Question: I have a problem with active admin when I try to add a new user the
I have in roles table admin and instructor
but how to make to display them
this my user.rb file in admin directory
'''
ActiveAdmin.register User do
form do |f|
f.inputs "new user" do
f.inputs :f_name
f.inputs :l_name
f.inputs :age
f.inputs :job_title
f.inputs :slug
f.inputs :birthdate
f.inputs :country
f.inputs :role
f.semantic_fields_for :images do |fi|
fi.input :photo, :as => :file
end
end
f.button :submit
end
end
'''
Can anyone help me ?
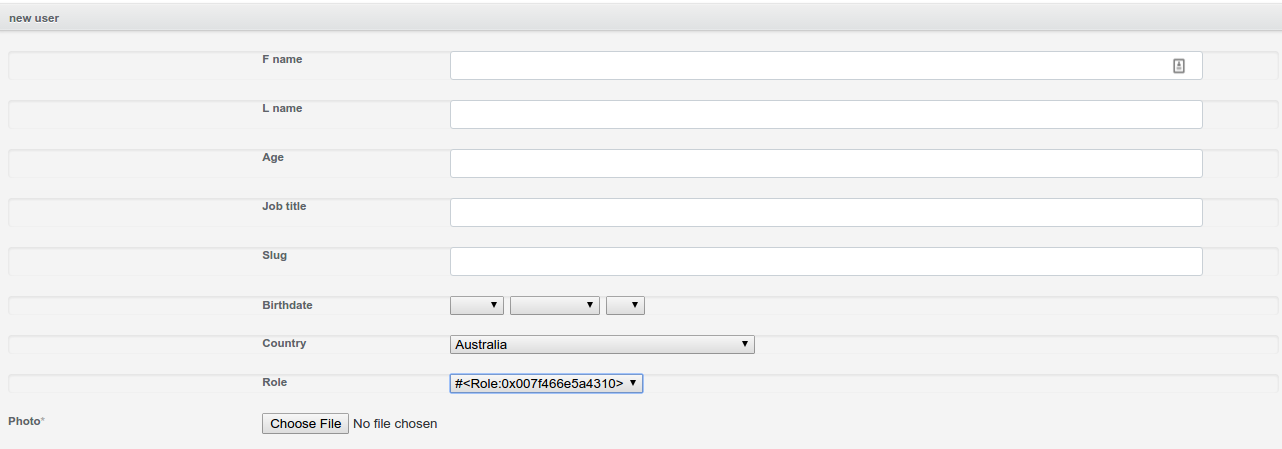
Answer: thanks it worked when i put this function in my role model
def to_s
key
end
and put this
f.inputs :role, :collection => Role.all.map{ |role| [role.key, role.id]}
in user.rb in admin dir